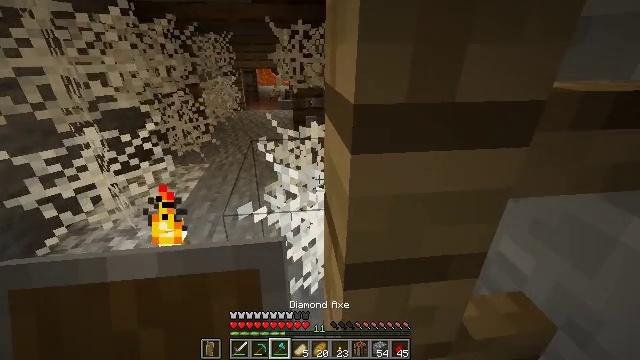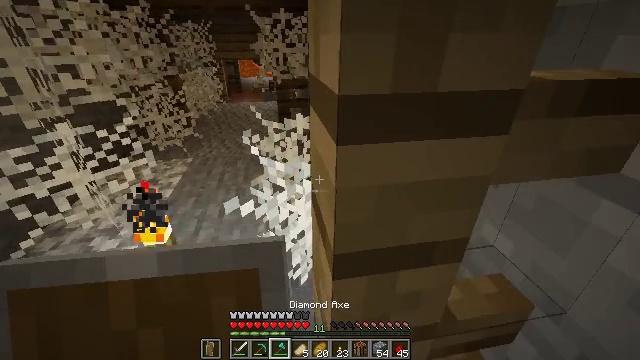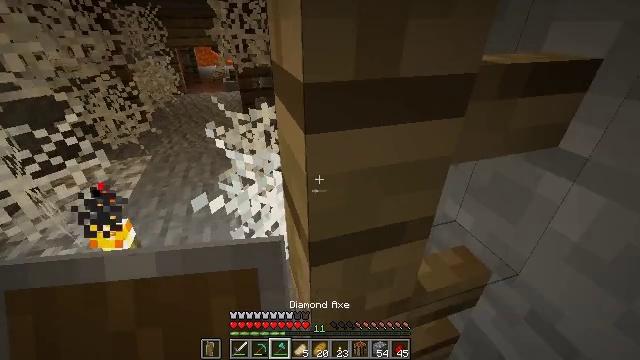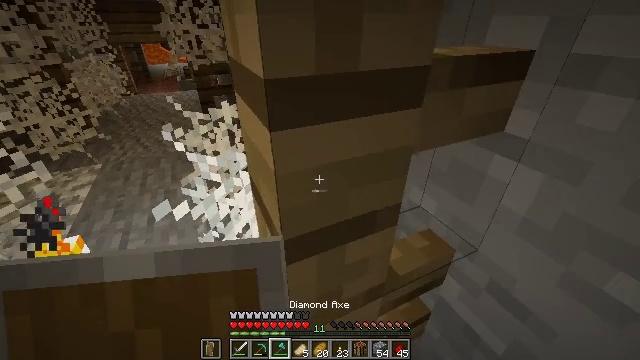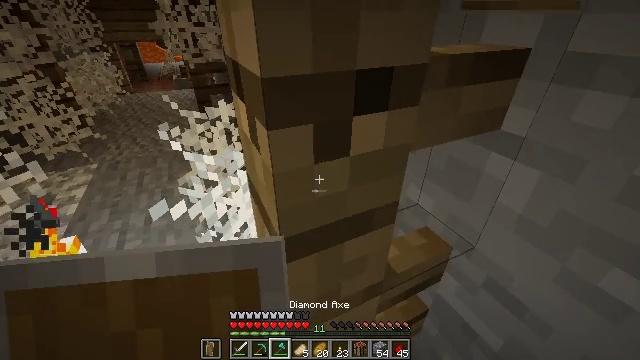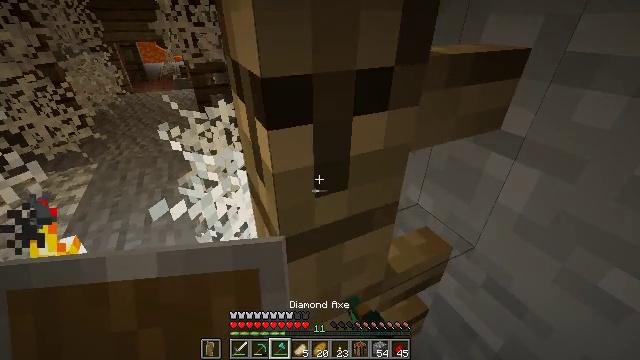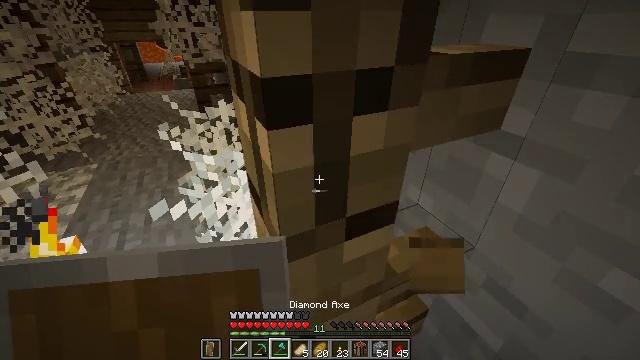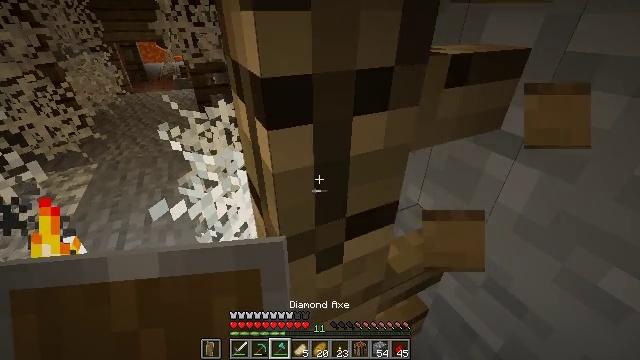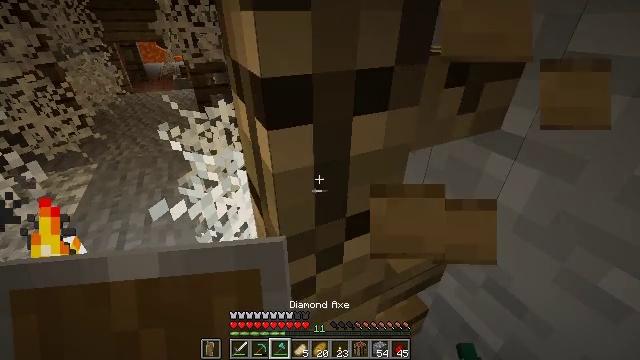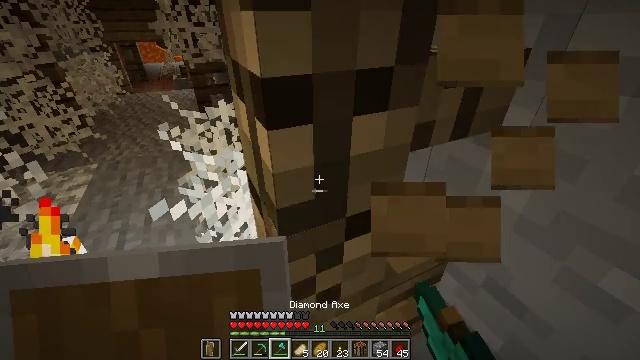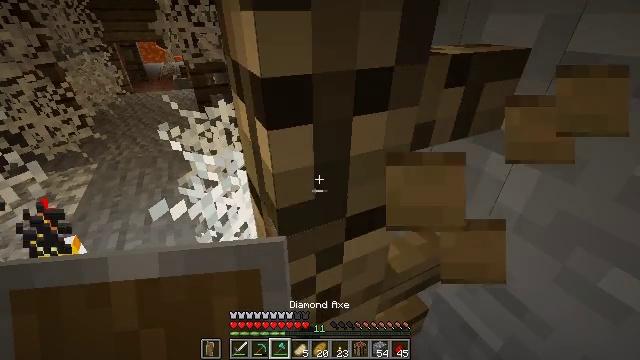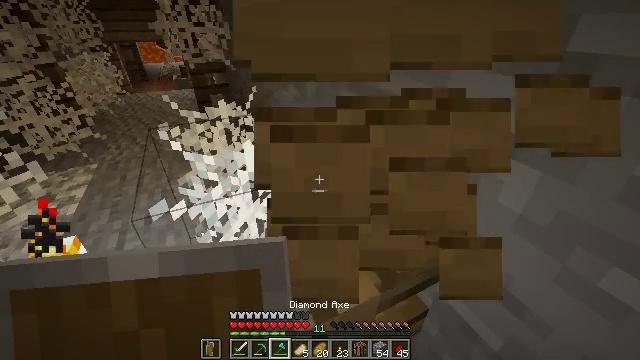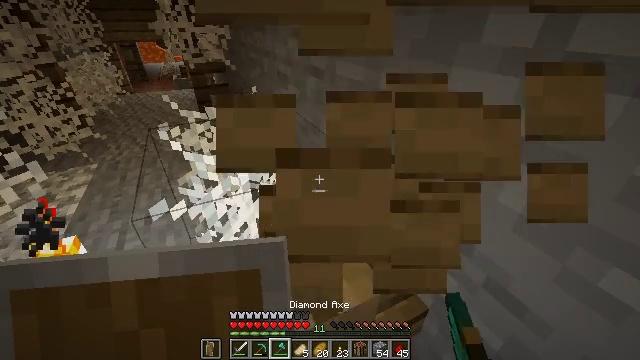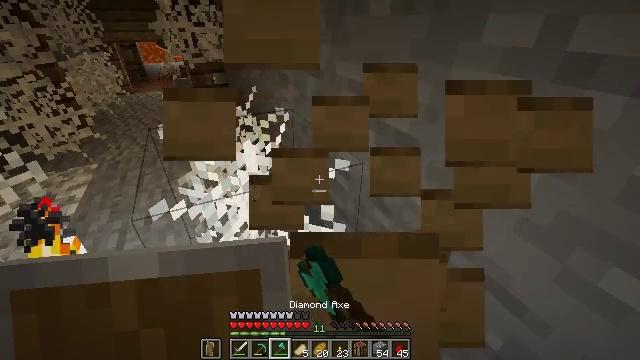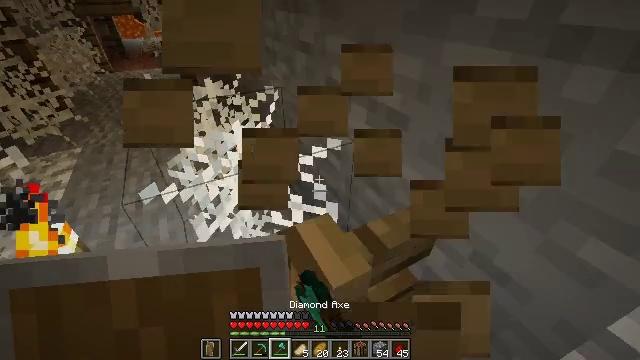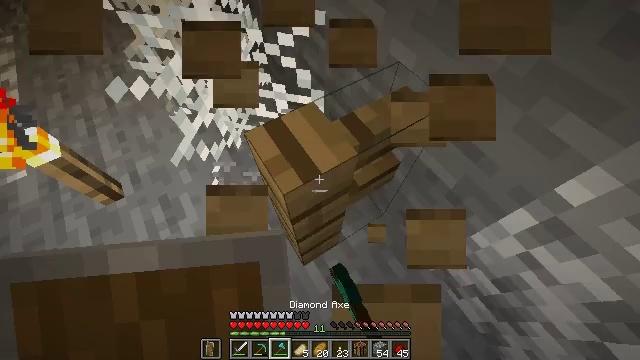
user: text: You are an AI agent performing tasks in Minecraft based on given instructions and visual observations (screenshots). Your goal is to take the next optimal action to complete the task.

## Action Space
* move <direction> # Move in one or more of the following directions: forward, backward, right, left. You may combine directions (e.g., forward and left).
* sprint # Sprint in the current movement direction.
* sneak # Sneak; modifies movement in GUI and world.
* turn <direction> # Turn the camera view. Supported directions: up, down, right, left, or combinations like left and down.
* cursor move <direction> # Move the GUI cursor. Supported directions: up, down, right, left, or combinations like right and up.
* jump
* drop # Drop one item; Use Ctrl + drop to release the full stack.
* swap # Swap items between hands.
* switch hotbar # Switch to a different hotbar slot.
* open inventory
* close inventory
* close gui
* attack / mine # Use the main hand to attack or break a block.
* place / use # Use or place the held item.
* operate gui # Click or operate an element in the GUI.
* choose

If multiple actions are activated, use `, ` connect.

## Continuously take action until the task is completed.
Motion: motion action
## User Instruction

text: Remove the oak fence from its place.
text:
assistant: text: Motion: turn right and down
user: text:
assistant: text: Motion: turn right and down
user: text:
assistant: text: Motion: turn right
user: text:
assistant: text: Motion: attack / mine
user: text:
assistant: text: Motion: attack / mine
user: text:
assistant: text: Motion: attack / mine
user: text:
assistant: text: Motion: attack / mine
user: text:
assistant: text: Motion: attack / mine
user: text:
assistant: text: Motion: attack / mine
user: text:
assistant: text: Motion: attack / mine
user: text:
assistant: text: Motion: attack / mine
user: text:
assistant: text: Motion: attack / mine
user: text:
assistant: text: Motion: attack / mine
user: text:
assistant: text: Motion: turn right and down, attack / mine
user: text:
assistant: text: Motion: turn right and down, attack / mine
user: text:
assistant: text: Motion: turn right and down, attack / mine
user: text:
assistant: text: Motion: attack / mine
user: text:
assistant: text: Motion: attack / mine
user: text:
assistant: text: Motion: attack / mine
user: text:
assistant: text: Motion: attack / mine
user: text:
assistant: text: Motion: attack / mine
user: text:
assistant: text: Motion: attack / mine
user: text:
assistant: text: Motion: attack / mine
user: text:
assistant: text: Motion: attack / mine
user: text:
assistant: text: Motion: attack / mine
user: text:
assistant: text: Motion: attack / mine
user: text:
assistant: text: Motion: attack / mine
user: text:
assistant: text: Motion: turn left and up, attack / mine
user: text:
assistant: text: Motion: turn left and up, attack / mine
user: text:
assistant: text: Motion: attack / mine